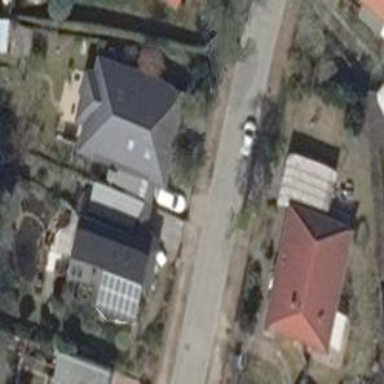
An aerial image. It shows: Residential road.